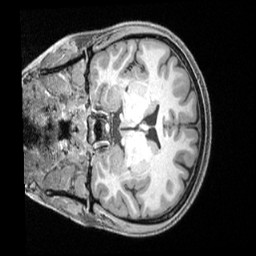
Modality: T1w
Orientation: coronal
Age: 29
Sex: female
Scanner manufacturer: siemens
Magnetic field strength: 3 T
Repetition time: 2.4 s
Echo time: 0.00228 s